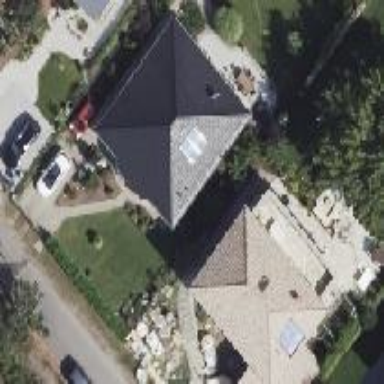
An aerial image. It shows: Detached building with pyramidal roof shape.